Question: I am trying to connect to a MySQL db from my Windows application using 'jdbc'. But it is showing socket a exception. I changed the connection string to ipaddress also but it didn't work. Can anybody please help me in this regard?

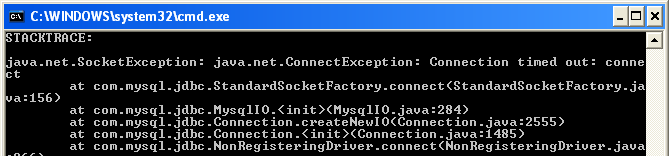
Answer: We may receive this error when a thread tries to open a socket to some port number to get connection but could not able to connect.
First, check the datasource used to connect to DB.
Ping for the host,
Telnet:
'''
telnet hostname portnumber
'''
To check port is ready to accept the connection or not by doing a
'''
netstat -an | find "portnumber" or netstat -an | grep "portnumber"
'''
it should be in LISTENING state.Incase it's not in listening state restart the service to reset.
Firewall
Make sure Firewall on from host and To host both are allowing connections. Make sure you dont have any rules setup in firewall which blocks incoming connections to the host or outgoing connections to host.